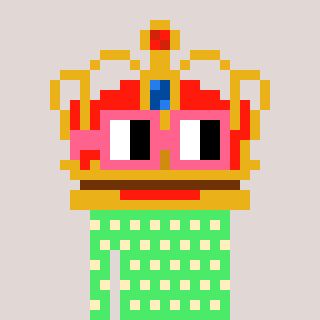
a pixel art character with square pink glasses, a crown-shaped head and a teal-colored body on a warm background